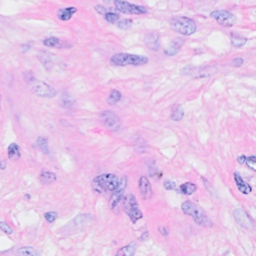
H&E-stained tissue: Breast